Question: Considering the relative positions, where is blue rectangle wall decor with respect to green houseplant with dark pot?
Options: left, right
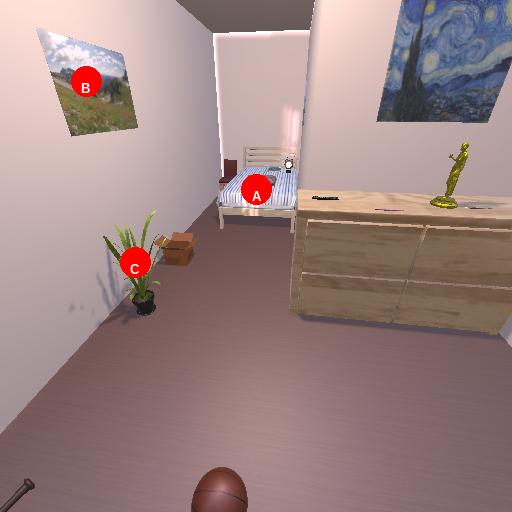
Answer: left